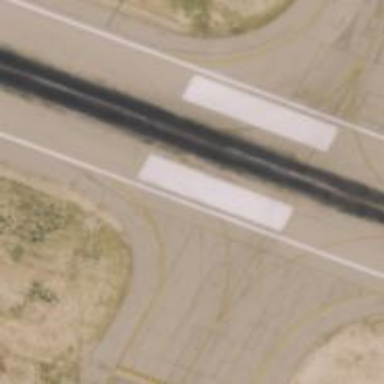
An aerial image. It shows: View of taxiway at the airport.